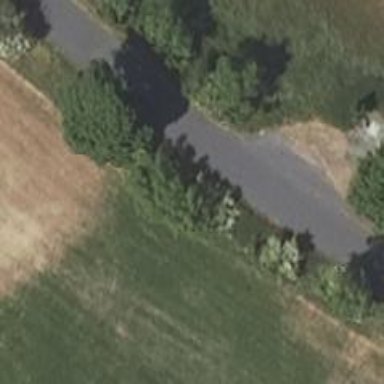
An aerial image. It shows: Unclassified road with asphalt surface.